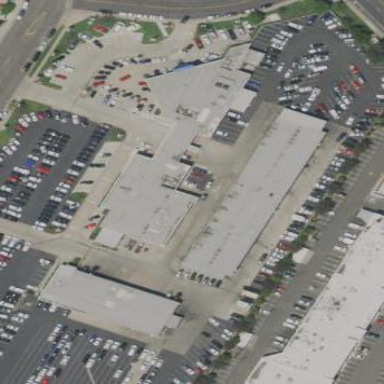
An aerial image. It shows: Commercial building.